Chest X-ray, PA view. Patient: 70 years old, sex M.
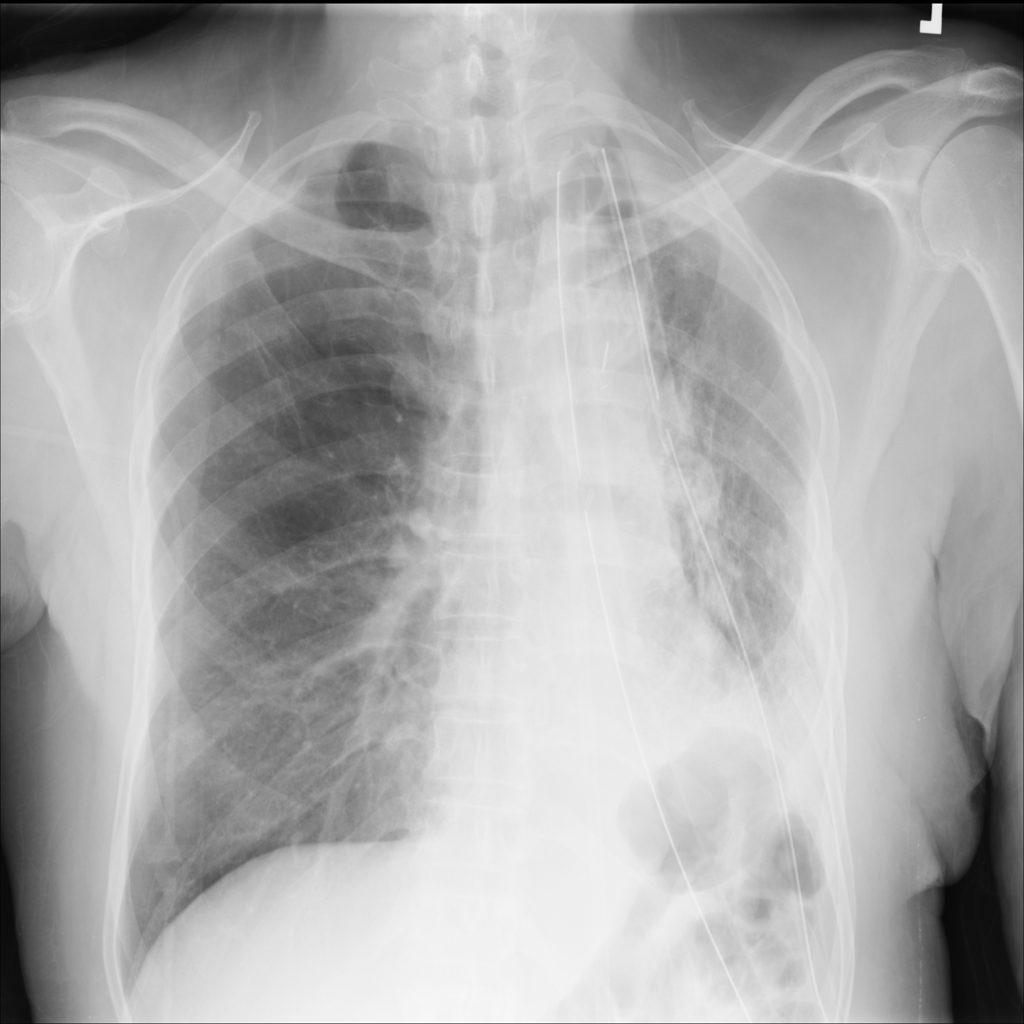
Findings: Infiltration, Pleural_Thickening